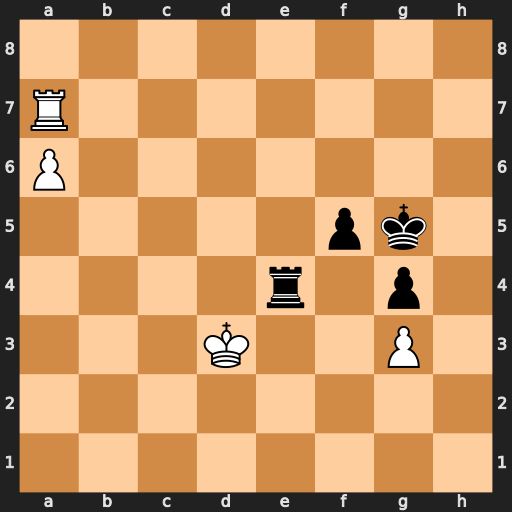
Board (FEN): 8/R7/P7/5pk1/4r1p1/3K2P1/8/8
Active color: w
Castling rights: -
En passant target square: -
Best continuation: Ra8 Re7 a7